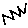
Label: zigzag